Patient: sex M, age 71
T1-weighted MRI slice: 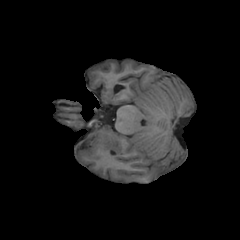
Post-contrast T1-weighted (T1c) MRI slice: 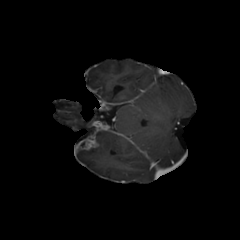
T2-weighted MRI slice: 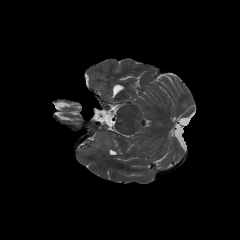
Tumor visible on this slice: yes
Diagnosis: Glioblastoma, IDH-wildtype
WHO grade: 4